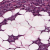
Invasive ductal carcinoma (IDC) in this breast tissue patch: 1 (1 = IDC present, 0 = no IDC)